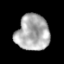
Tissue: lung
Cell type: T cells
Senescence score: 0.2426
Nuclear area (px): 1160
Mean DAPI intensity: 174.618